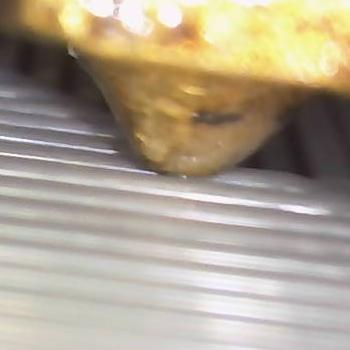
Flow rate: 127%